Interaction volume radius: 5 \u00c5
Interaction volume height: 20 \u00c5
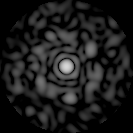
Disorder parameter: 0.7954